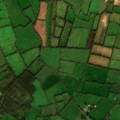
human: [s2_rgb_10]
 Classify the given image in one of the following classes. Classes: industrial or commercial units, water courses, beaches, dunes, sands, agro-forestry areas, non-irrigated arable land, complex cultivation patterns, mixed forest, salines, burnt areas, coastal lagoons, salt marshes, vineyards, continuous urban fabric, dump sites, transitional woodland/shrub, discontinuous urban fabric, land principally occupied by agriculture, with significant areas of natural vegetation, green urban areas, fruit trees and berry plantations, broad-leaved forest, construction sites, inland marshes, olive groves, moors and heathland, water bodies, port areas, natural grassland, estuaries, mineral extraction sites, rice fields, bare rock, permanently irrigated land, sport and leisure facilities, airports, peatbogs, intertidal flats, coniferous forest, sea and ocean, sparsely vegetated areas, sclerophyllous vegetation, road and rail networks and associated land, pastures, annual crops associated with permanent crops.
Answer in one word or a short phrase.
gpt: pastures, broad-leaved forest